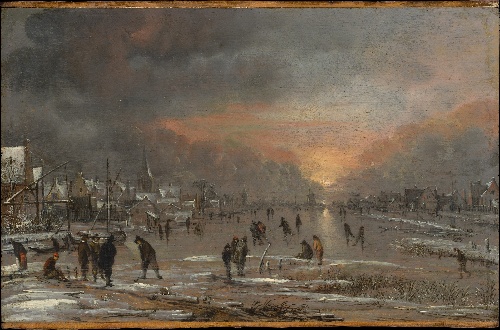
Title: Sports on a Frozen River
Artist: Aert van der Neer
Artist bio: Dutch, Gorinchem 1603/4–1677 Amsterdam
Date: probably ca. 1660
Object type: Painting
Classification: Paintings
Medium: Oil on wood
Dimensions: 9 1/8 x 13 3/4 in. (23.2 x 34.9 cm)
Department: European Paintings
Credit line: The Friedsam Collection, Bequest of Michael Friedsam, 1931
Accession year: 1932
Repository: Metropolitan Museum of Art, New York, NY
Tags: Rivers|Winter|Evening|Ice|Skating